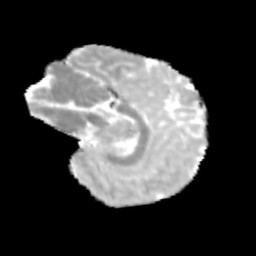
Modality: MD
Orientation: sagittal
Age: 12
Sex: male
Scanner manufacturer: siemens
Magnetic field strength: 3 T
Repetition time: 3.8 s
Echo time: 0.07 s